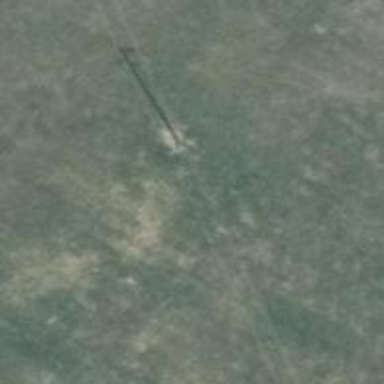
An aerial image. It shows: Power pole.